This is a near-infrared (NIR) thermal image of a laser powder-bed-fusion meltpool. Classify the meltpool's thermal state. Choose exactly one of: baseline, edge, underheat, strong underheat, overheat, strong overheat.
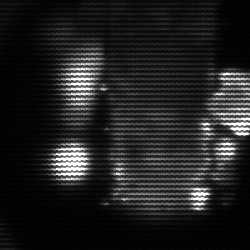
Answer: strong underheat